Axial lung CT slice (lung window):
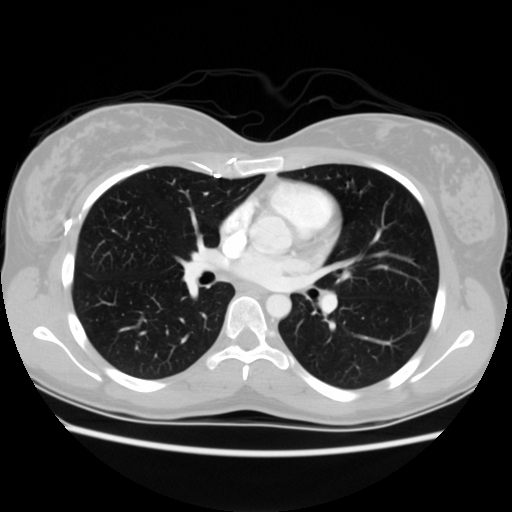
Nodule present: no